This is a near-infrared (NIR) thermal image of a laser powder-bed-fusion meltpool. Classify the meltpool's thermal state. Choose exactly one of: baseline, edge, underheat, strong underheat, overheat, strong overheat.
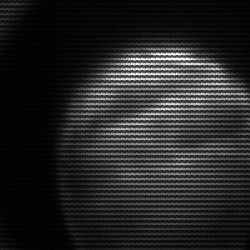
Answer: edge